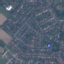
Land use / land cover: Residential